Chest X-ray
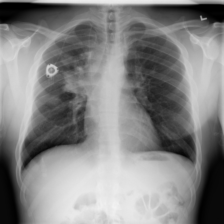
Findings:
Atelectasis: negative
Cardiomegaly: negative
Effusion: negative
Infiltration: negative
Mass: negative
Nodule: negative
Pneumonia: negative
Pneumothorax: negative
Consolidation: negative
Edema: negative
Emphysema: negative
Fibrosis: negative
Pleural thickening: negative
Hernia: negative